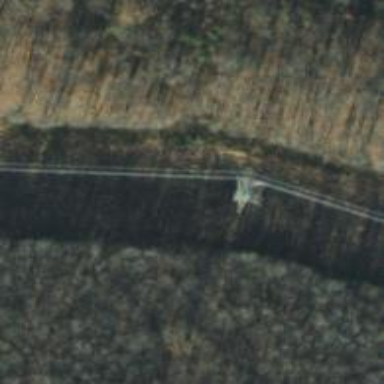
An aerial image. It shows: Lattice structure tower used for power distribution.